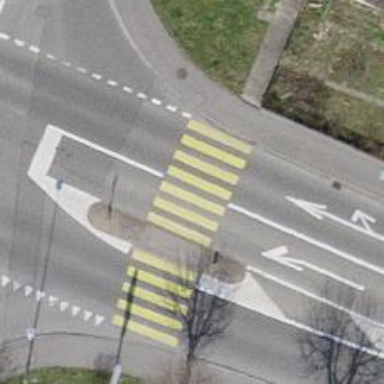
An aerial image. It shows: Uncontrolled crossing on the road with yellow zebra marking on the crossing island.